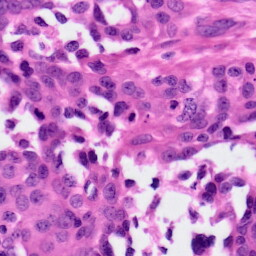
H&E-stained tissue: Ovarian